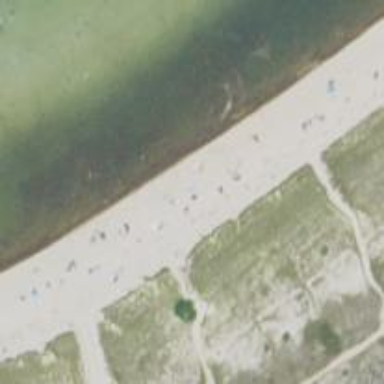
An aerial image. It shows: Scenic beach with natural beauty.